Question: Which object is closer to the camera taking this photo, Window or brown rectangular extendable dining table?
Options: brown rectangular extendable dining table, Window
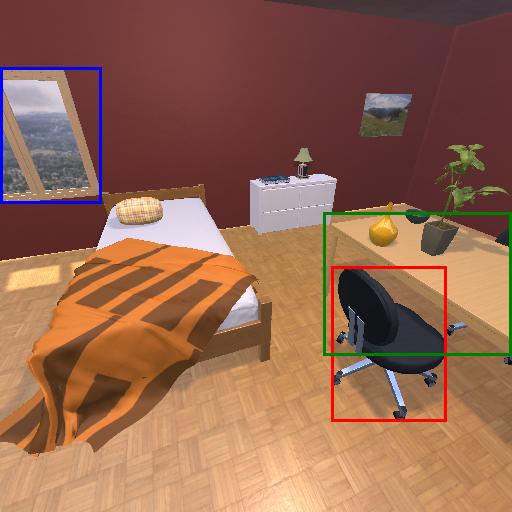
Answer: brown rectangular extendable dining table